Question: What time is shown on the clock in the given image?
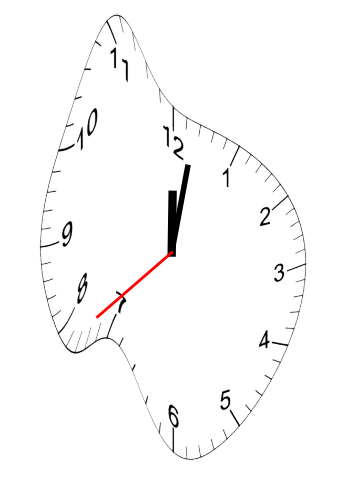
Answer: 12:01:38